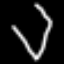
Label: diamond